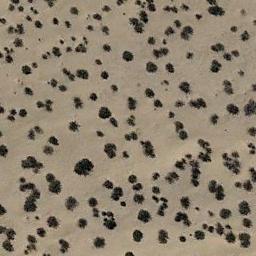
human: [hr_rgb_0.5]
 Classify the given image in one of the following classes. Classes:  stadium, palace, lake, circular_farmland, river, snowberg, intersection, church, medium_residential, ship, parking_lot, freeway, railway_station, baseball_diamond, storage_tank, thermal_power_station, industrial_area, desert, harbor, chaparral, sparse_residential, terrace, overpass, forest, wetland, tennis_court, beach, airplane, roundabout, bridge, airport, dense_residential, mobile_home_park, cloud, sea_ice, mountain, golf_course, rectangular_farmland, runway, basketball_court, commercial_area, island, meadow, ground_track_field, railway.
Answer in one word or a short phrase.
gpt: chaparral